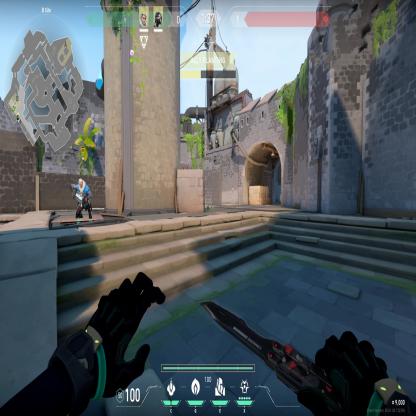
Label: teammate